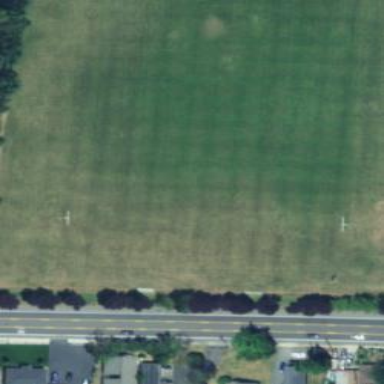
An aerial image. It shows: American football pitch.